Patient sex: M
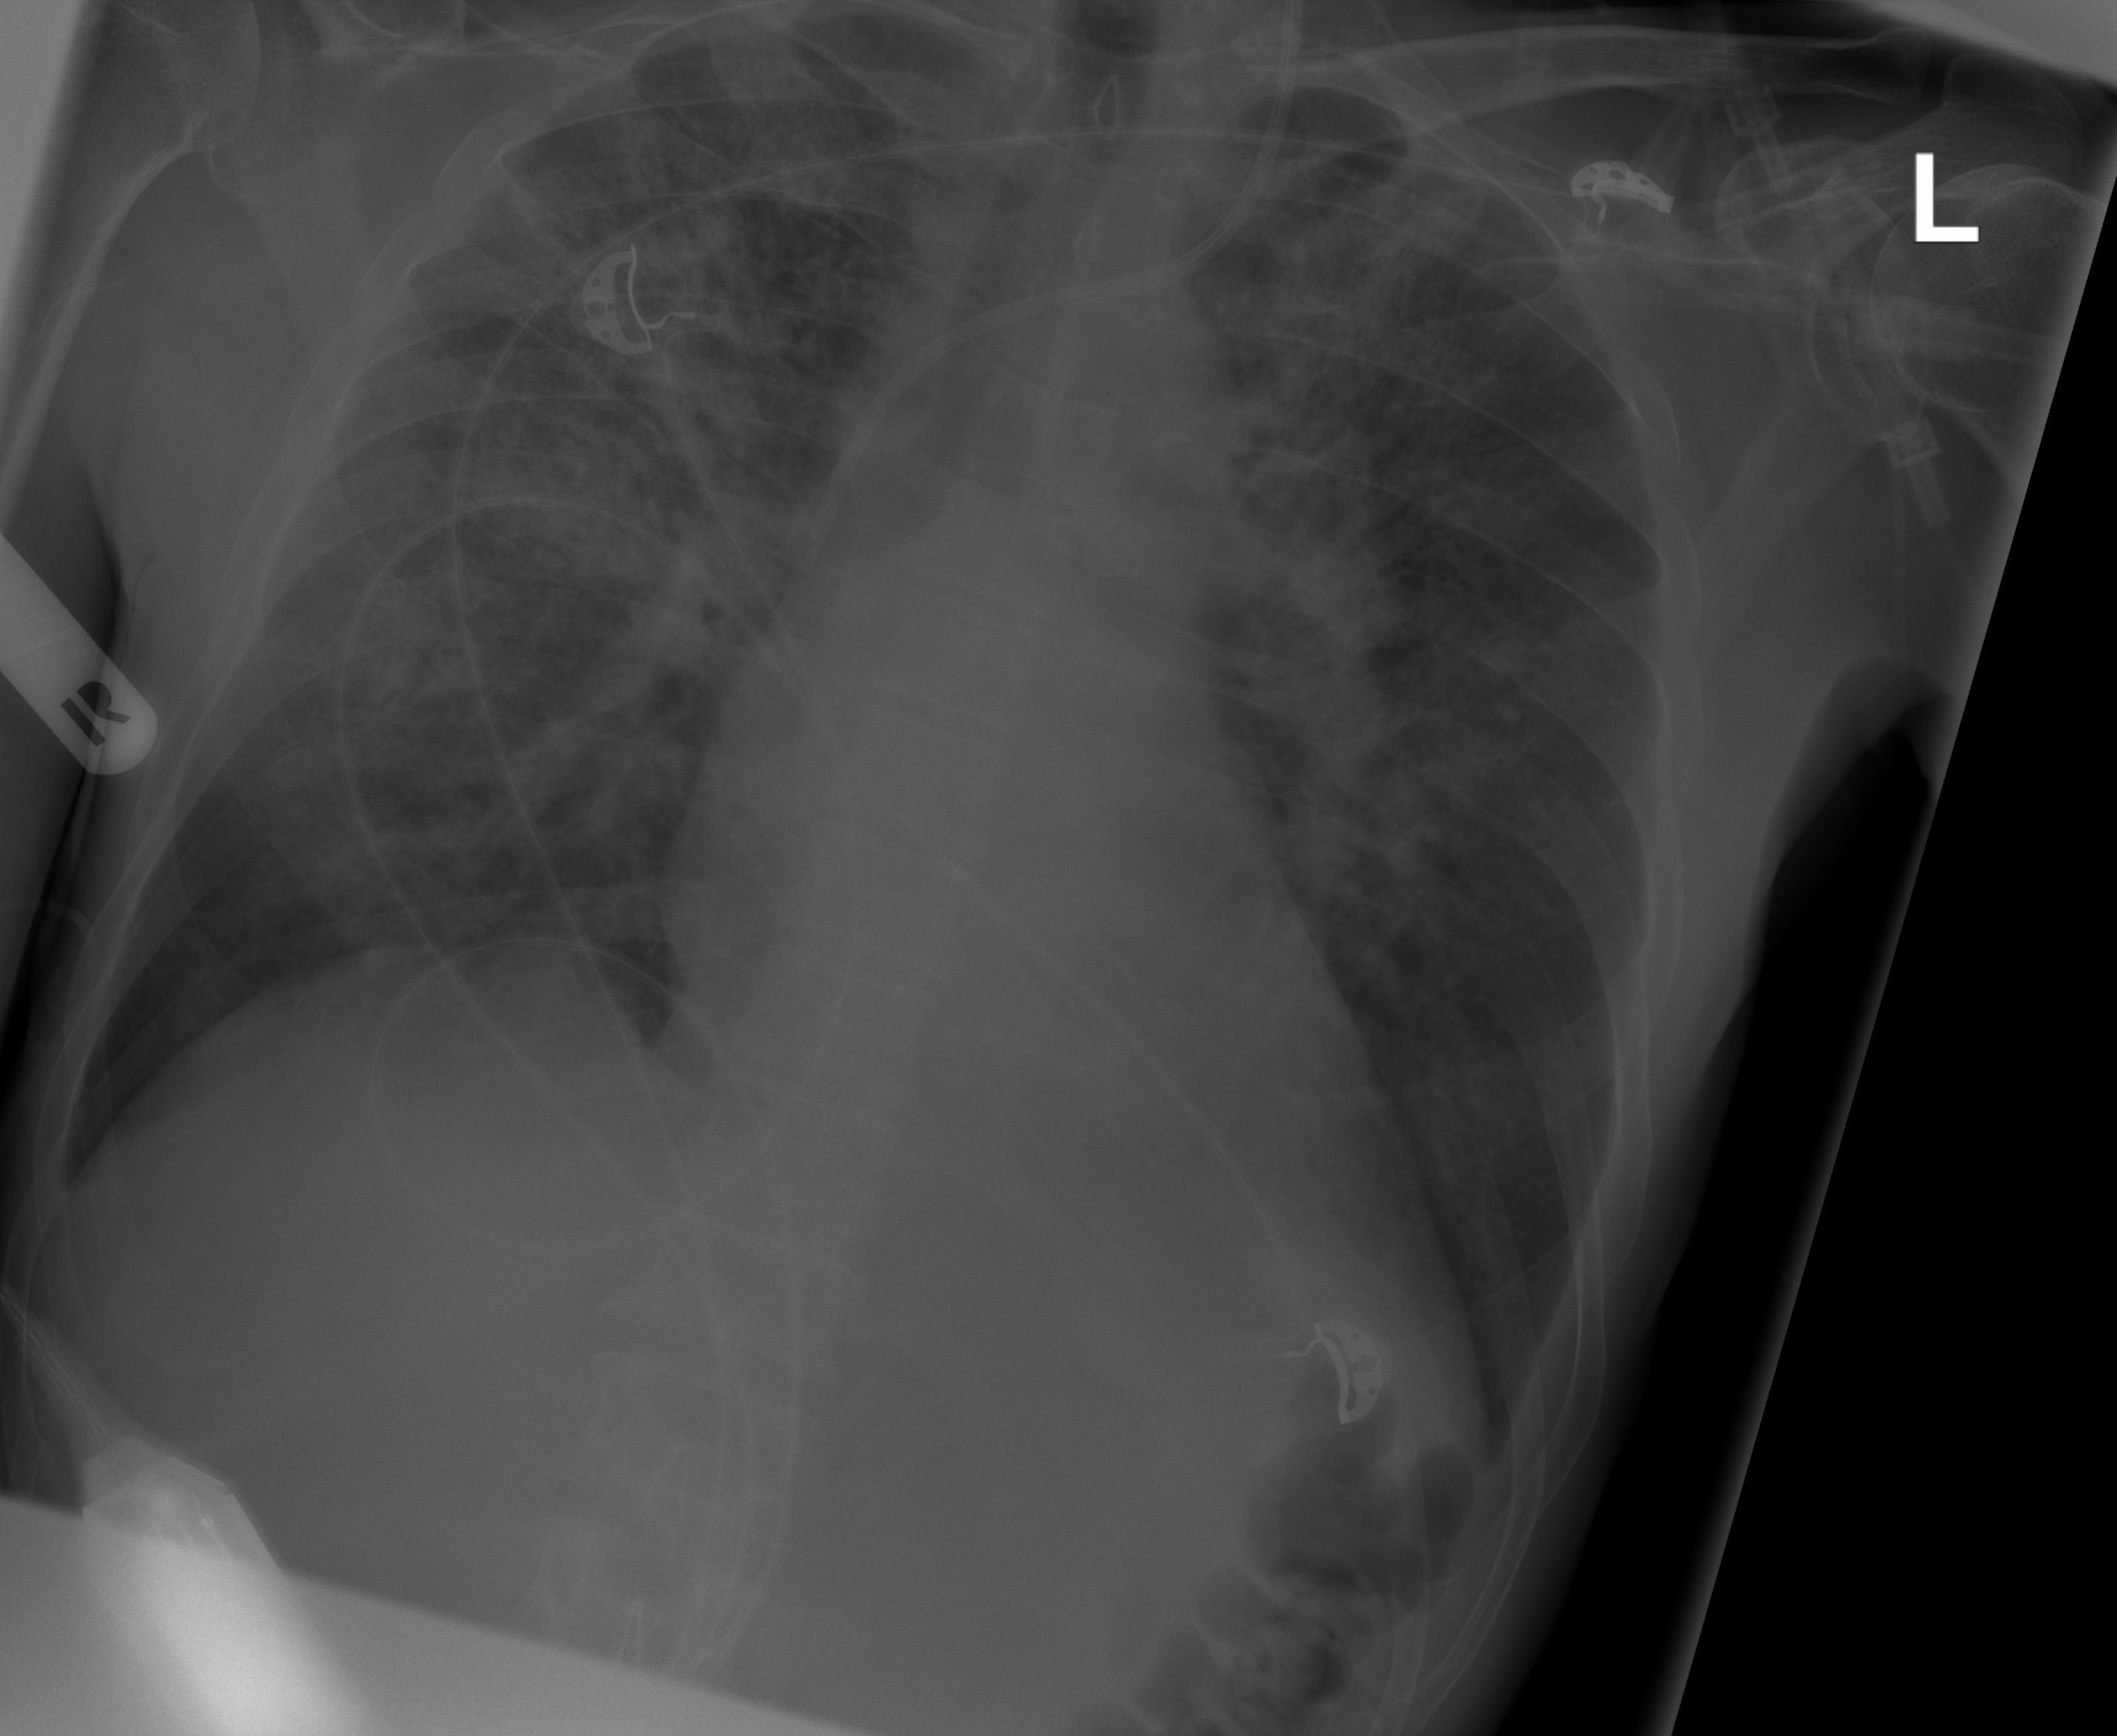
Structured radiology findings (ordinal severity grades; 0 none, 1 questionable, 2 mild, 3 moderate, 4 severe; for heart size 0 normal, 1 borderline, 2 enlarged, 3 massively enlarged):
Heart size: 1
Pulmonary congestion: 2
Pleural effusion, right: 0
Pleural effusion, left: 1
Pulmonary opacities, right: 3
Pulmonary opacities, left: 2
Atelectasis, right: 2
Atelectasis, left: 2